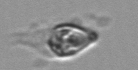
Label: Paratontonia_gracillima